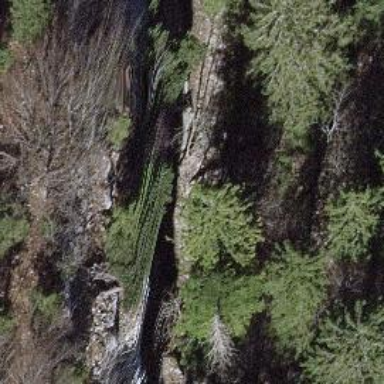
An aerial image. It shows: Cliff in nature.